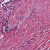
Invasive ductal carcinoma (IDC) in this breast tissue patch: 0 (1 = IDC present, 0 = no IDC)